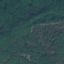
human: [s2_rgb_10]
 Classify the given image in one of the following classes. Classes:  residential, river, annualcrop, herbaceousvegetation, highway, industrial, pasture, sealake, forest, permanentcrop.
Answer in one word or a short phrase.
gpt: Forest